Current action and preconditions to check: trajectory_clear

Your task: For each precondition in the list above, predict whether it will hold at this action.

Consider the current scene as observed from the mobile robot's camera, and analyze the predicted future states of all dynamic agents (e.g., people, animals, vehicles, or any moving entities) within the NEXT SECOND.

IMPORTANT: Only answer "very likely" if you are absolutely certain—based on strong, clear evidence—that a dynamic agent will violate the precondition in the predicted future state. Do NOT answer "very likely" for unlikely, ambiguous, or low-probability risks.

Ask yourself for each precondition: Is there a high probability, with clear and convincing evidence, that the predicted future states of any dynamic agent will interfere with the predicted future state of the currently executing action within the NEXT SECOND, causing that precondition to fail?

Assess the risk level based on these predictions. Use "likely" or "very likely" if motions create a clear risk of interference.

Use "neutral" or "improbable" if agents are nearby but their predicted paths are clearly diverging or non-conflicting.

Failure Risk Categories: "very improbable", "improbable", "neutral", "likely", "very likely"

Answer Format: Output ONLY the probability_of_failure value from these categories: "very improbable", "improbable", "neutral", "likely", "very likely"

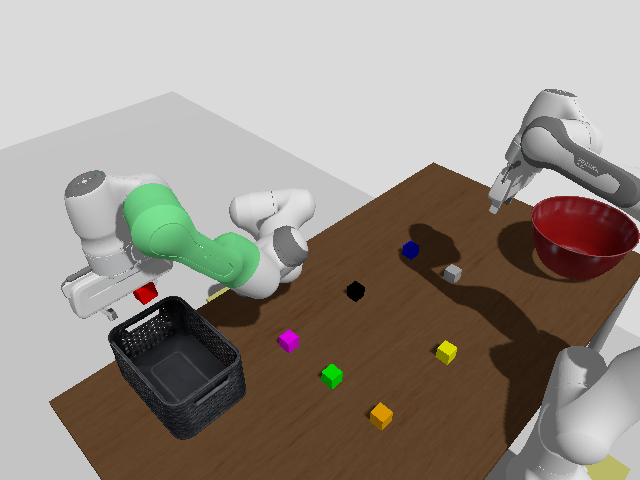

Answer: very improbable